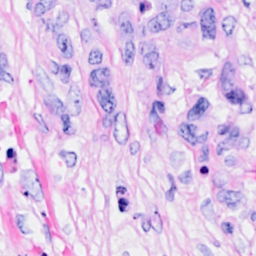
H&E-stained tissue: Breast